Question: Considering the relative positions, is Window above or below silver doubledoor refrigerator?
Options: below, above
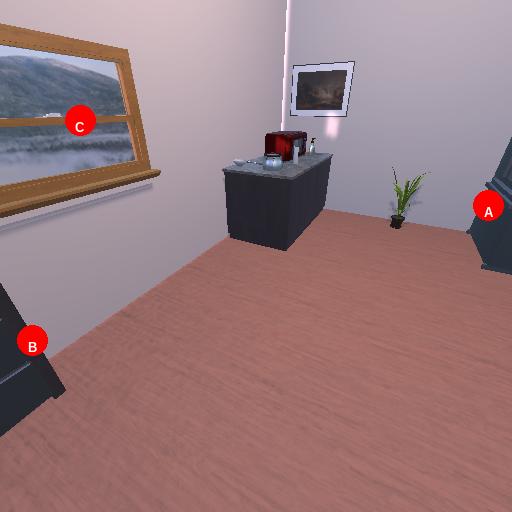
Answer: below